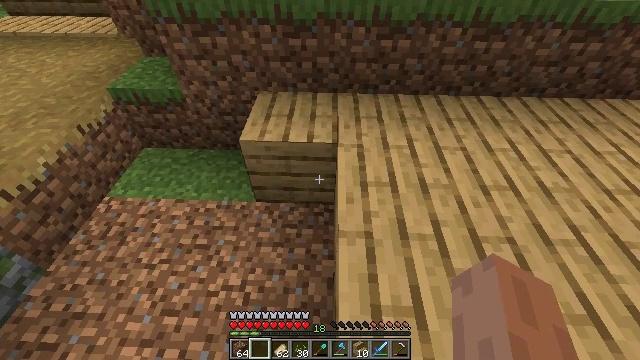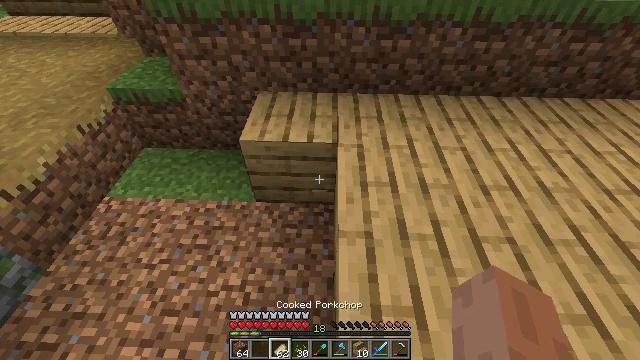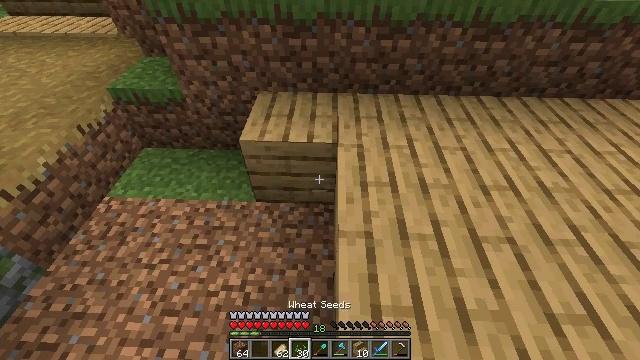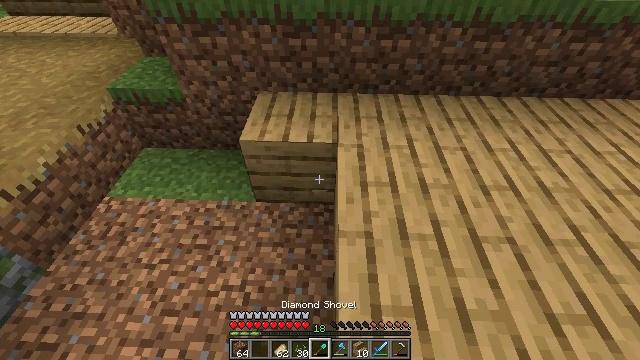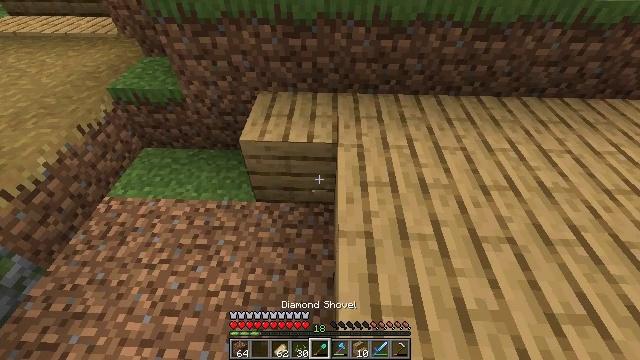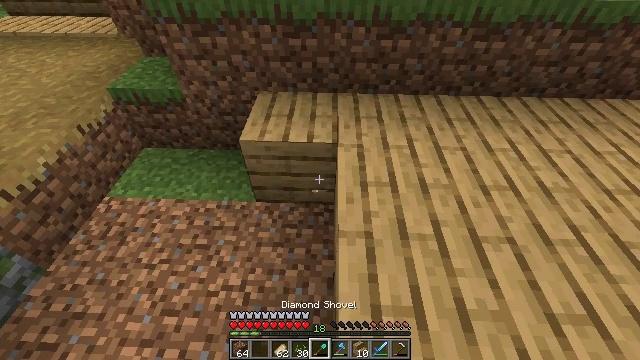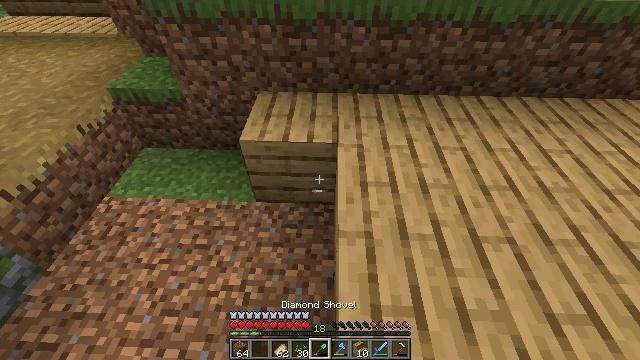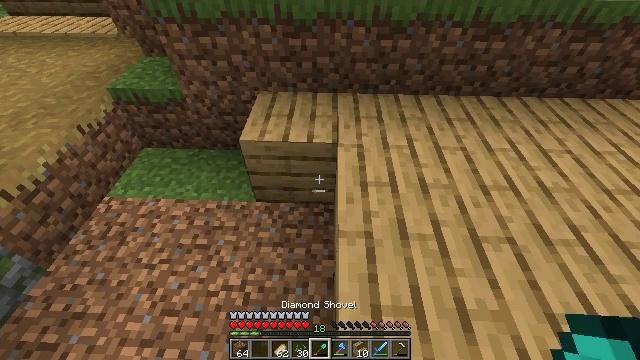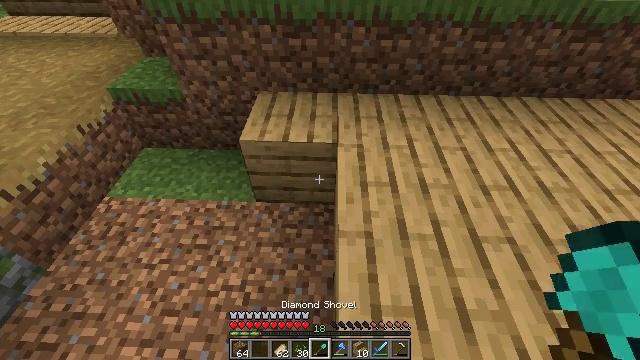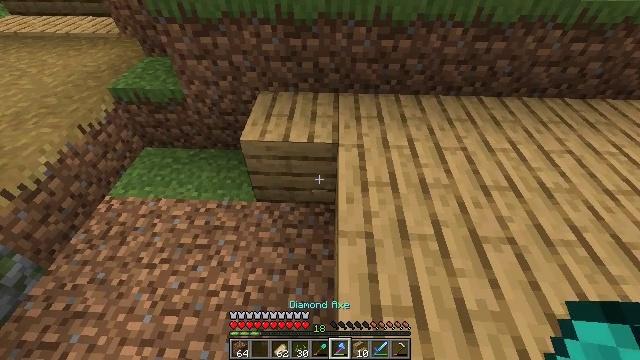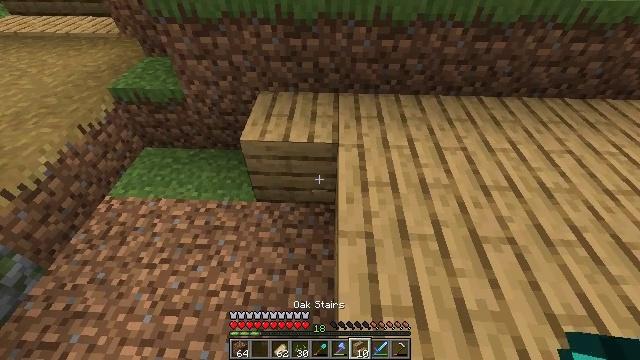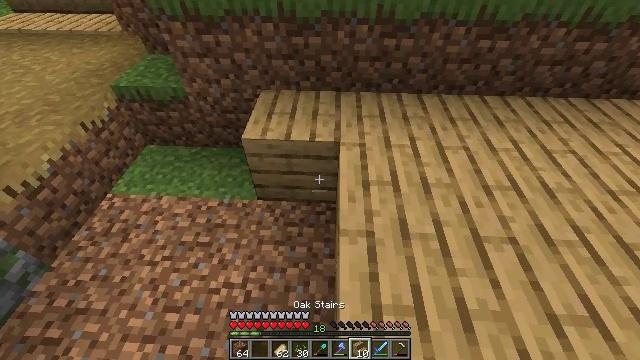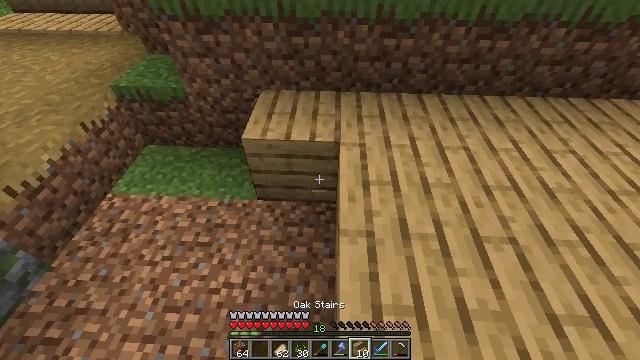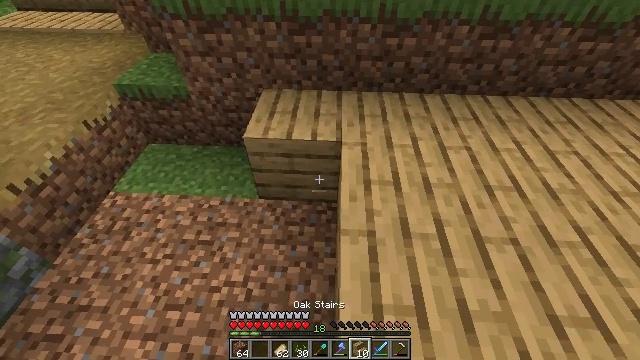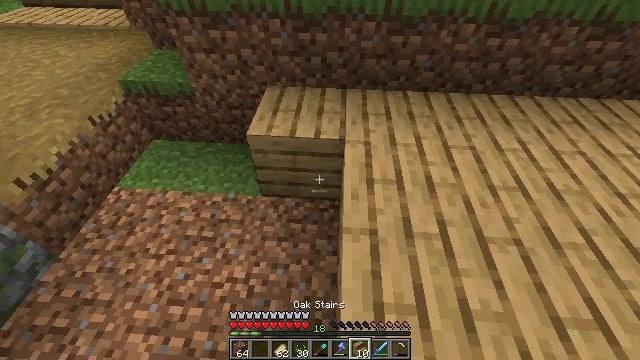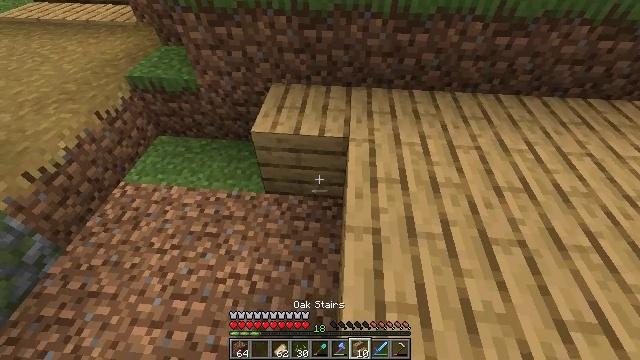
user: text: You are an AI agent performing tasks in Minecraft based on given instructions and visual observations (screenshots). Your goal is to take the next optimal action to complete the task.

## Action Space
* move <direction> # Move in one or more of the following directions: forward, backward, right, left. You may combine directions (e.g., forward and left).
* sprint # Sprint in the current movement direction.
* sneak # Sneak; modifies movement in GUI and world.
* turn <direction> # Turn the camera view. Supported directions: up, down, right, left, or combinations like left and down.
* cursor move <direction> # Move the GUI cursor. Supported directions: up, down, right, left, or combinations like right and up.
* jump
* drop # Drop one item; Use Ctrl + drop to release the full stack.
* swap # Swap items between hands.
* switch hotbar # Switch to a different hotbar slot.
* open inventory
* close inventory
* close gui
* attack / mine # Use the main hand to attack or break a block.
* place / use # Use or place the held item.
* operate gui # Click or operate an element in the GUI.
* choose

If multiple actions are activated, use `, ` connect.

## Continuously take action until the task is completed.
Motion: motion action
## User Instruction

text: Mine planks.
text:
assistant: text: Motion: no_op
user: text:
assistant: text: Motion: no_op
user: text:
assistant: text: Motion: no_op
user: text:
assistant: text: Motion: no_op
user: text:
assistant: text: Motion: no_op
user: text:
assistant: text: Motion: no_op
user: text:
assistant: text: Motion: no_op
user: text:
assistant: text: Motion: no_op
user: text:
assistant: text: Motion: no_op
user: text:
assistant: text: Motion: no_op
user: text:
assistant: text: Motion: no_op
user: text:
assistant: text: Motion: no_op
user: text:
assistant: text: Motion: no_op
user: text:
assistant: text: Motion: no_op
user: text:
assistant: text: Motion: turn left
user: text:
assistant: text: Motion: turn left
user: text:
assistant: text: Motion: turn left
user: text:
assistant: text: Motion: turn left
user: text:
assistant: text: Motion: no_op
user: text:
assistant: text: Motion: no_op
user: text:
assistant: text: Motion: no_op
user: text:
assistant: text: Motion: no_op
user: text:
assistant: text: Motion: no_op
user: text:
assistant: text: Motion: move forward and move right
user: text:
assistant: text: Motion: move forward and move right, turn left
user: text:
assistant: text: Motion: move forward and move right, turn left
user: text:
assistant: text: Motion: move forward and move right, turn left
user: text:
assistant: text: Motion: move forward and move right, turn left
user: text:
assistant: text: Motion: move forward and move right, turn left
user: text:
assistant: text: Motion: move forward and move right, turn left